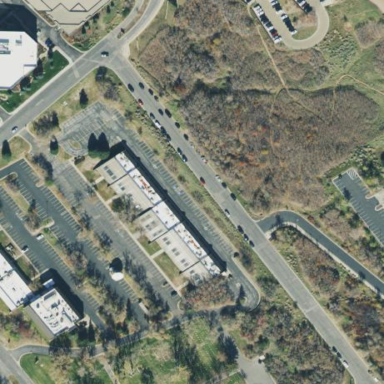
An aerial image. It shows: Commercial building.